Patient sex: F
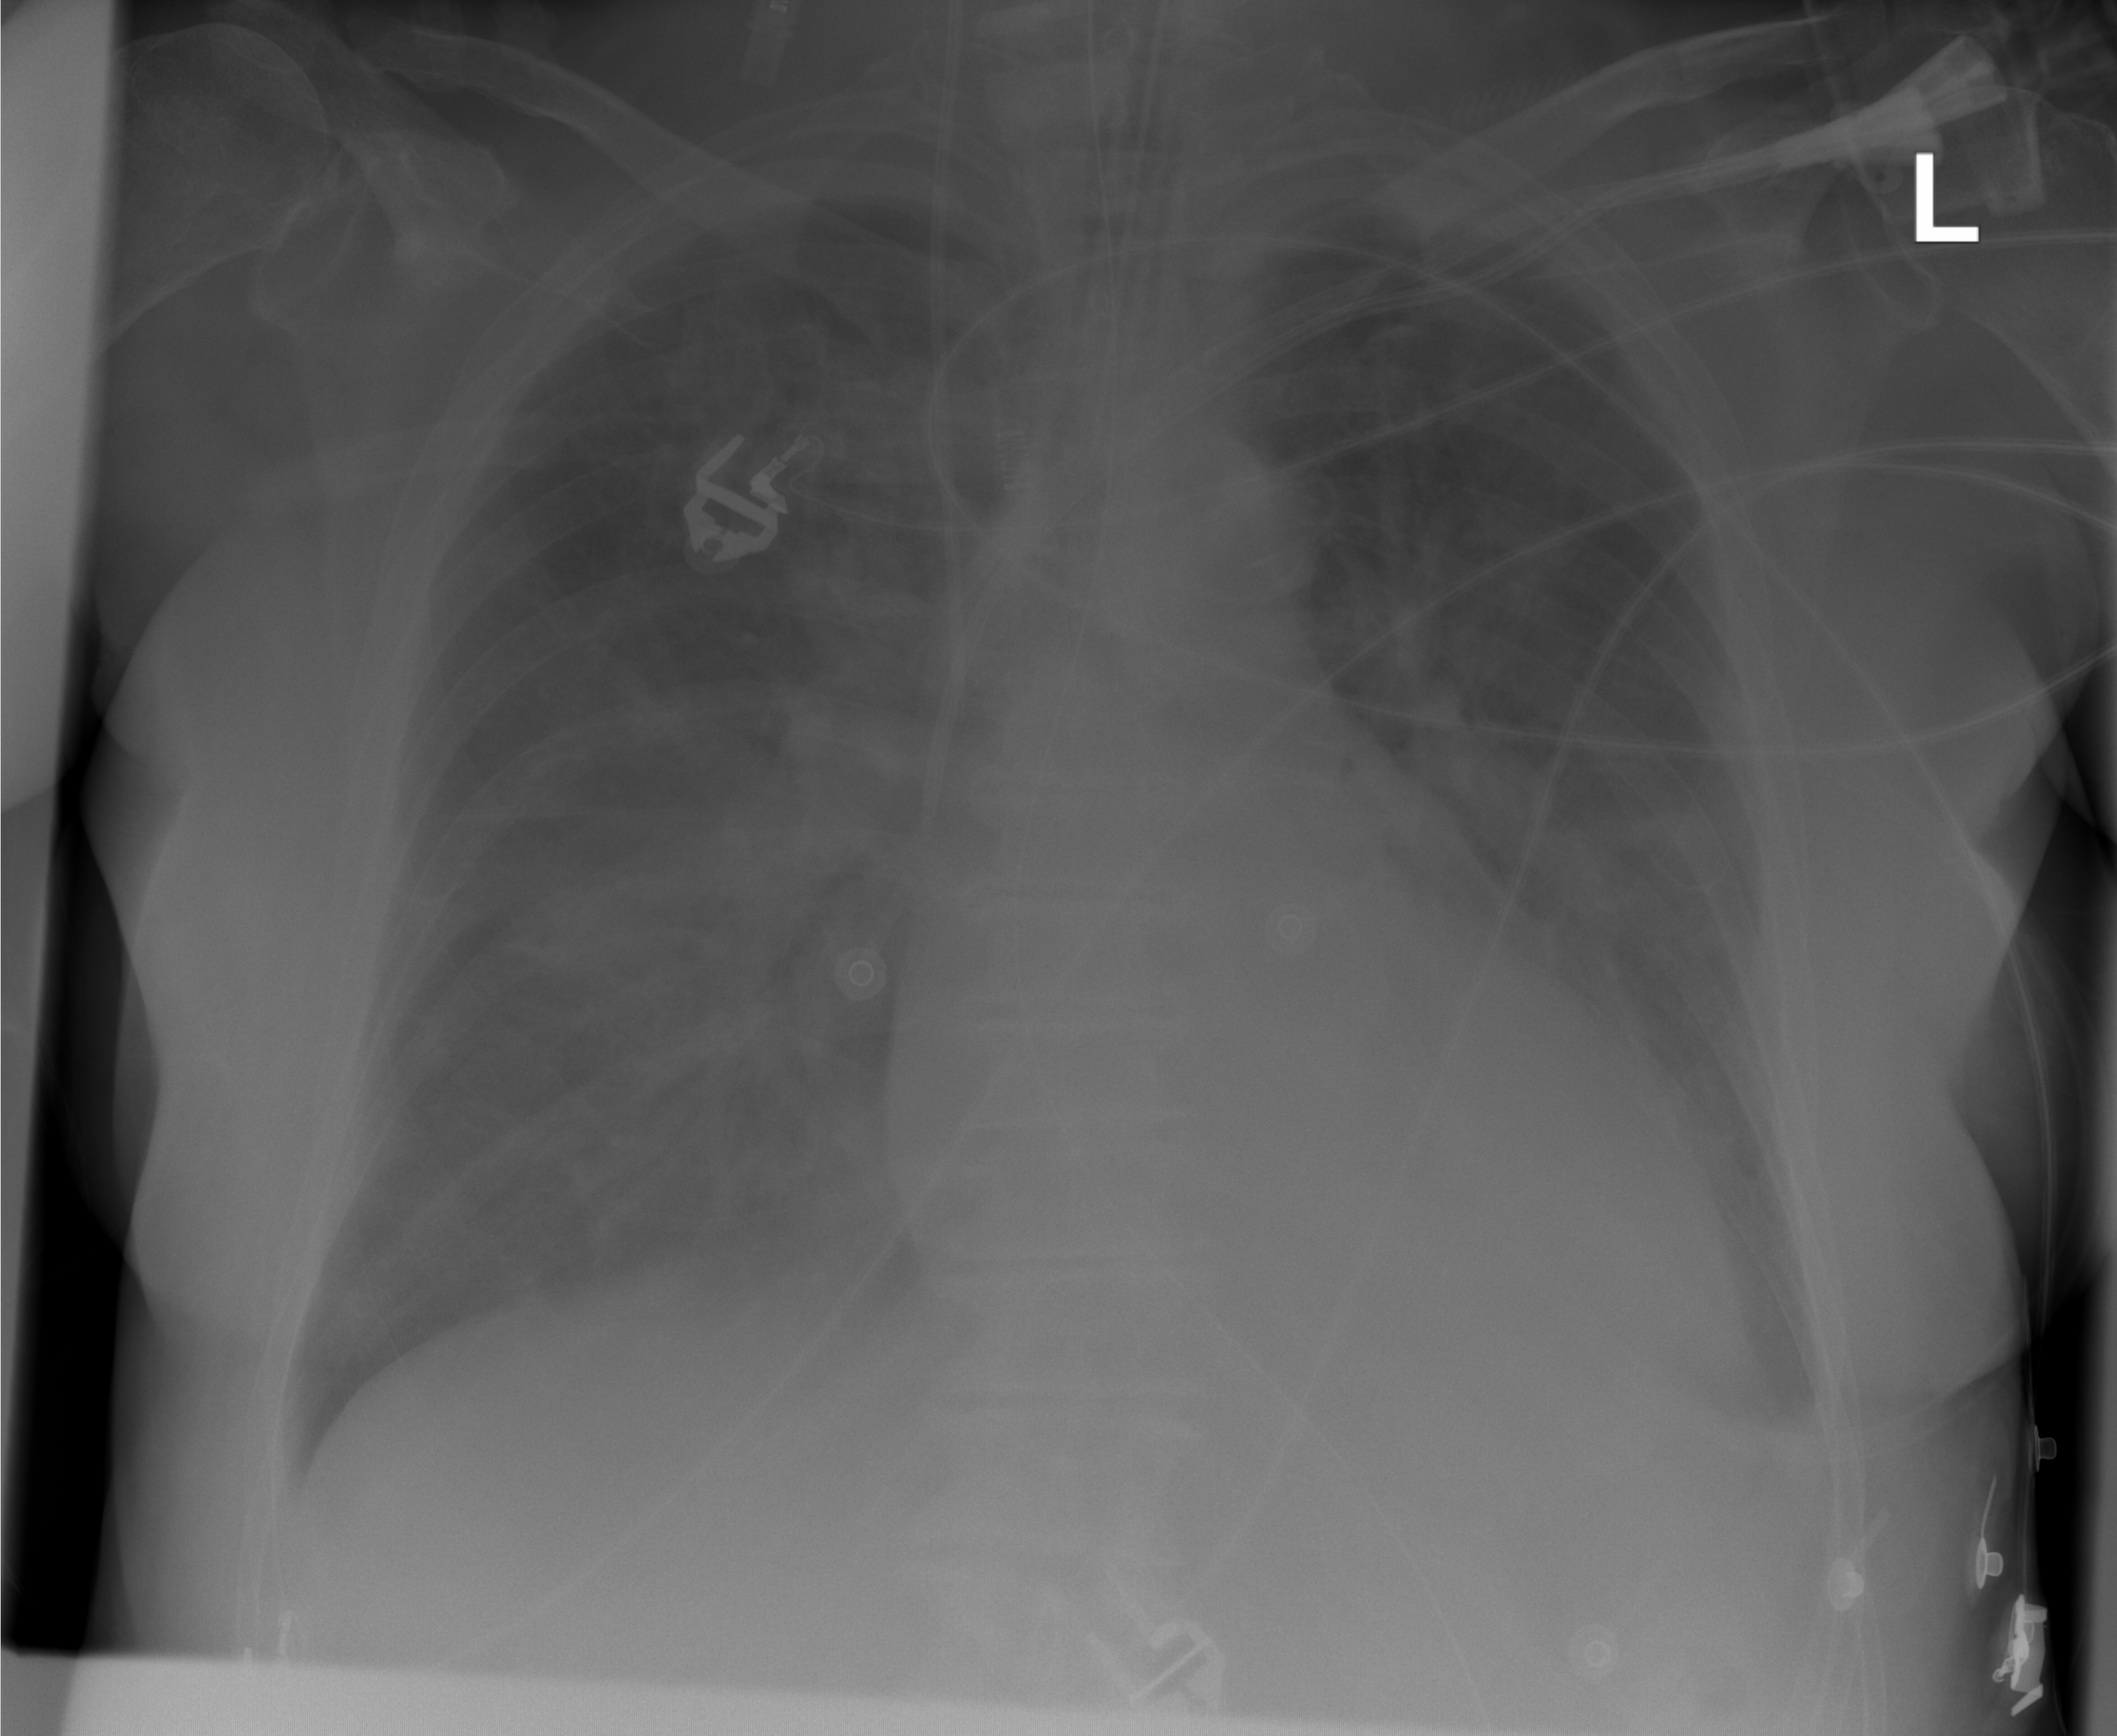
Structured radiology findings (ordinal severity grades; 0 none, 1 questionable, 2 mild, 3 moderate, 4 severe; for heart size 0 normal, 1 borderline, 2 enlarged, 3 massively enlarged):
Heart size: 2
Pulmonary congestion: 2
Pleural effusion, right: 2
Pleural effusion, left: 2
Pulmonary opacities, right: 2
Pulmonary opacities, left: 1
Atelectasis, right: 0
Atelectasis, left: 2